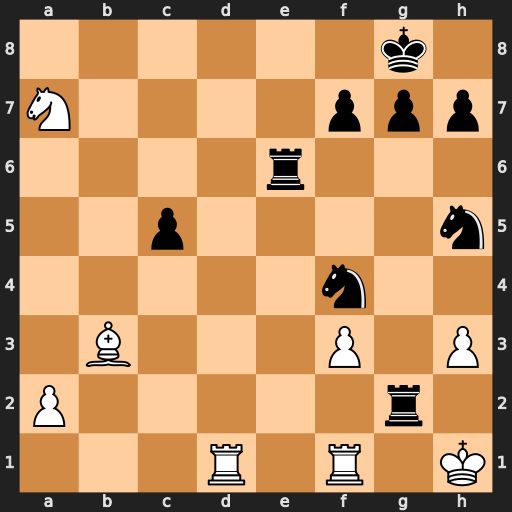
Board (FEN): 6k1/N4ppp/4r3/2p4n/5n2/1B3P1P/P5r1/3R1R1K
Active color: w
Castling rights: -
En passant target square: -
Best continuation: Rd8+ Re8 Rxe8#